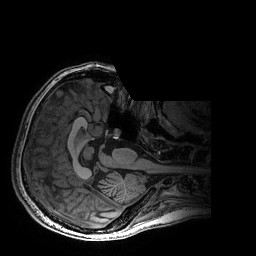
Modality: T1w
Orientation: axial
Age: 22
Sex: female
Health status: healthy
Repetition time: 2.53 s
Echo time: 0.0034 s